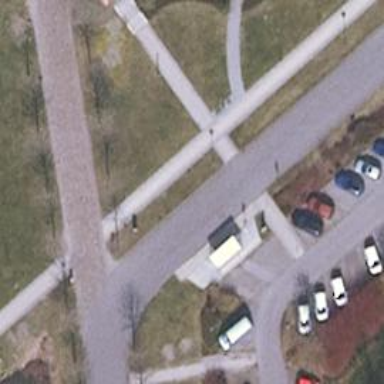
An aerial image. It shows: Public transport stop position.